Question: How many ricochets will a ball launched from (1.0, 1.0) at 40° need to hit the target at (11.0, 9.0)? The ball reflects perfectly off the arena walls and mirror-obstacles.
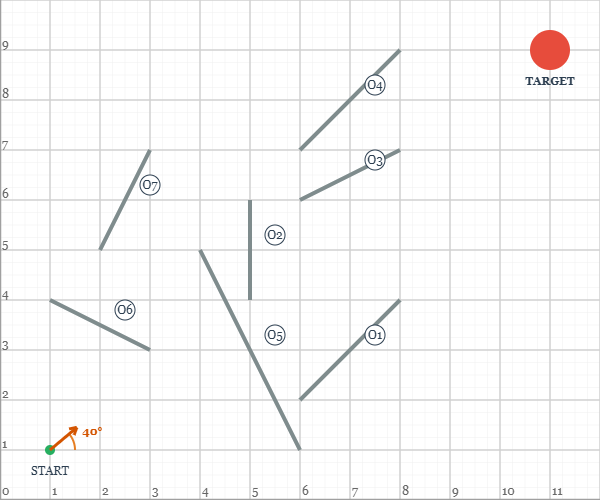
Answer: 14